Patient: sex M, age 74
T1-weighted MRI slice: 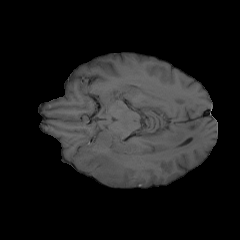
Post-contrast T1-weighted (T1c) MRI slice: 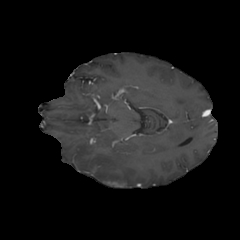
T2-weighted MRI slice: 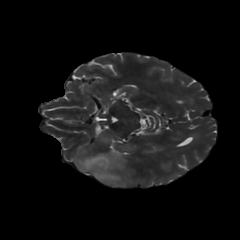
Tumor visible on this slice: yes
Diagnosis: Astrocytoma, IDH-wildtype
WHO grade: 3